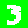
Digit: 3